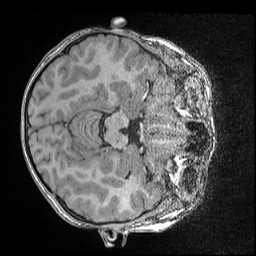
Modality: T1w
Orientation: axial
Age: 13
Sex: male
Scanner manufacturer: siemens
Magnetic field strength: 1.5 T
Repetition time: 2.04 s
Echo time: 0.00308 s